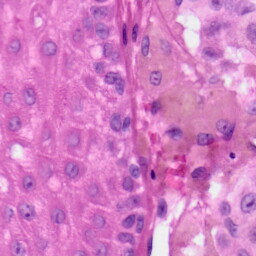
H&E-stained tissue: Skin